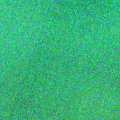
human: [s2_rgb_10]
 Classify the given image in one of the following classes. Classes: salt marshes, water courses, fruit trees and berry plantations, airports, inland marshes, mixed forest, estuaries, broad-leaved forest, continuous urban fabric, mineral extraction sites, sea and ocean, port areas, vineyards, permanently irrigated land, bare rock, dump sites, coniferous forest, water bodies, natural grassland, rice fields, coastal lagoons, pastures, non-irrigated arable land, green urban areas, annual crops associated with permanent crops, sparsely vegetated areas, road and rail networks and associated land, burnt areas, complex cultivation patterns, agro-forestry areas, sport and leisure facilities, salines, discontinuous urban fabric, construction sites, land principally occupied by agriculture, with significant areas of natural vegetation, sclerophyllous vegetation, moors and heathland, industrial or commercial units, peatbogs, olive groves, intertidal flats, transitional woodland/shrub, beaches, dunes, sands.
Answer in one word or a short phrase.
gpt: sea and ocean